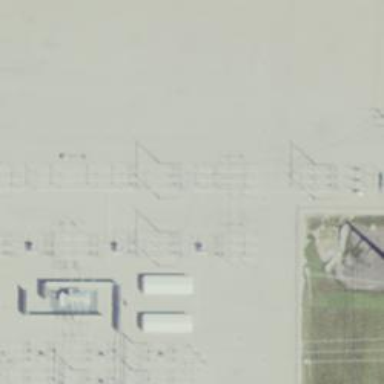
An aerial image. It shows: Switch used for power control.